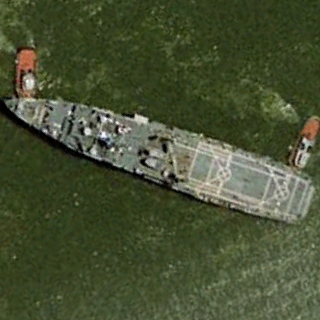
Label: combat